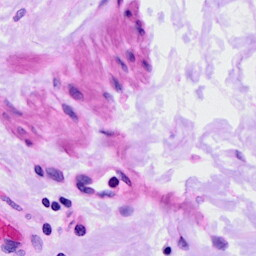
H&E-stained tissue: Ovarian